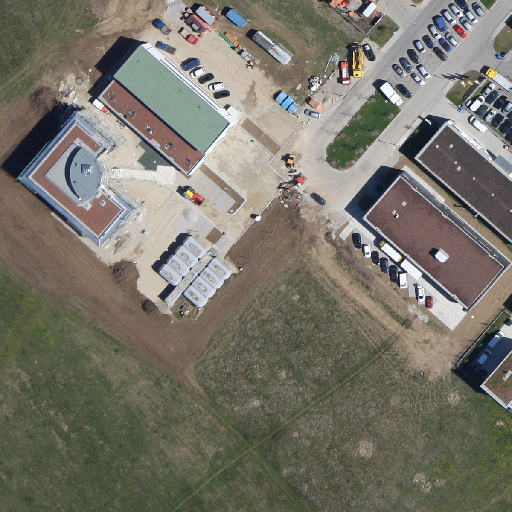
Referring expression: trailer